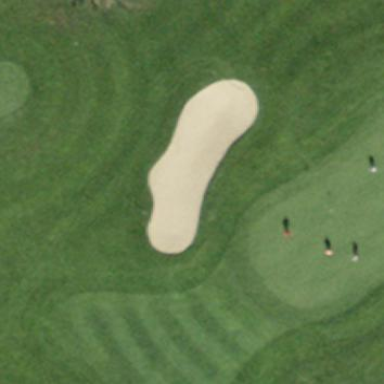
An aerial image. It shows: Golf bunker filled with natural sand.